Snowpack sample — Loveland Pass, Silver Plume, Colorado, USA (1/12/25, 11:40 AM MST)
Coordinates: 39.66, -105.88
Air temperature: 7 °F
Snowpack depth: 140 cm
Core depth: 10 cm
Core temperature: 41 °F
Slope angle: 11°, slope face: 30°
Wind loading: high
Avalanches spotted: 2
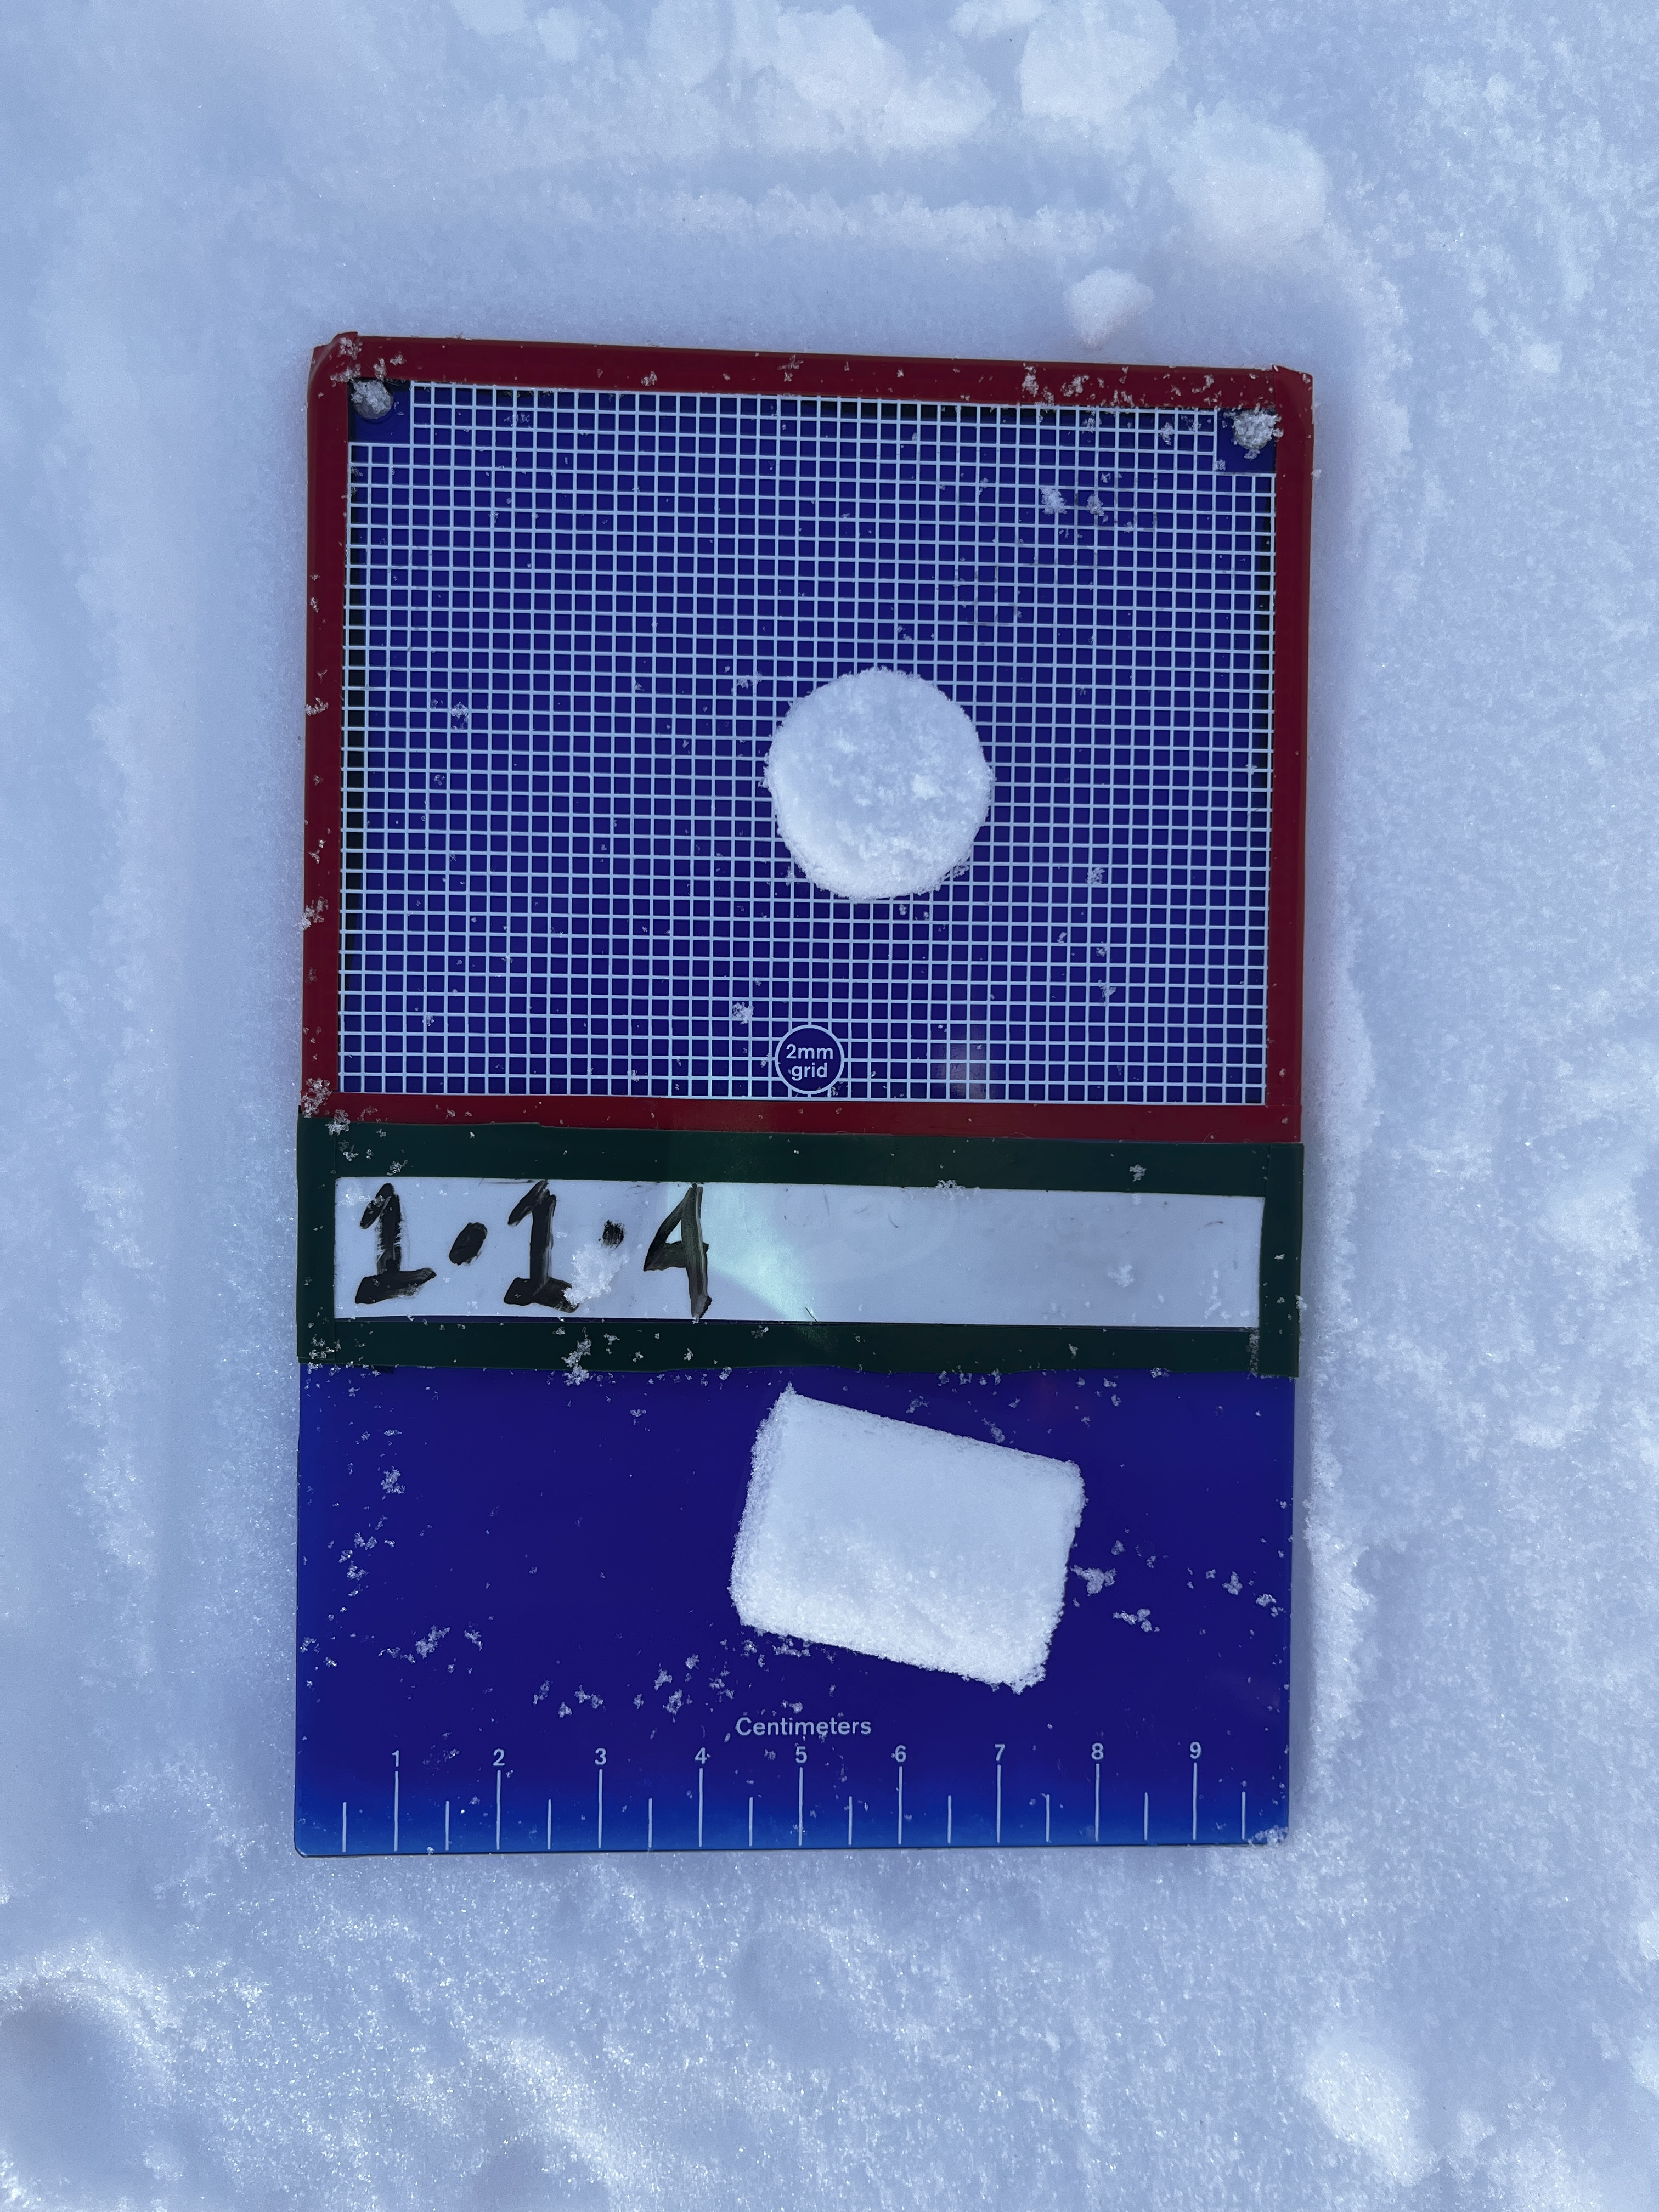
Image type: crystal_card
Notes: Pilot using slightly modified coring method that took too large segment for snow profile picturing, advised not to use in higher level models. Two avalanche on south face nearby, partially cloudy with light snow in the last 24 hours. Lots of wind loading on eastern features.